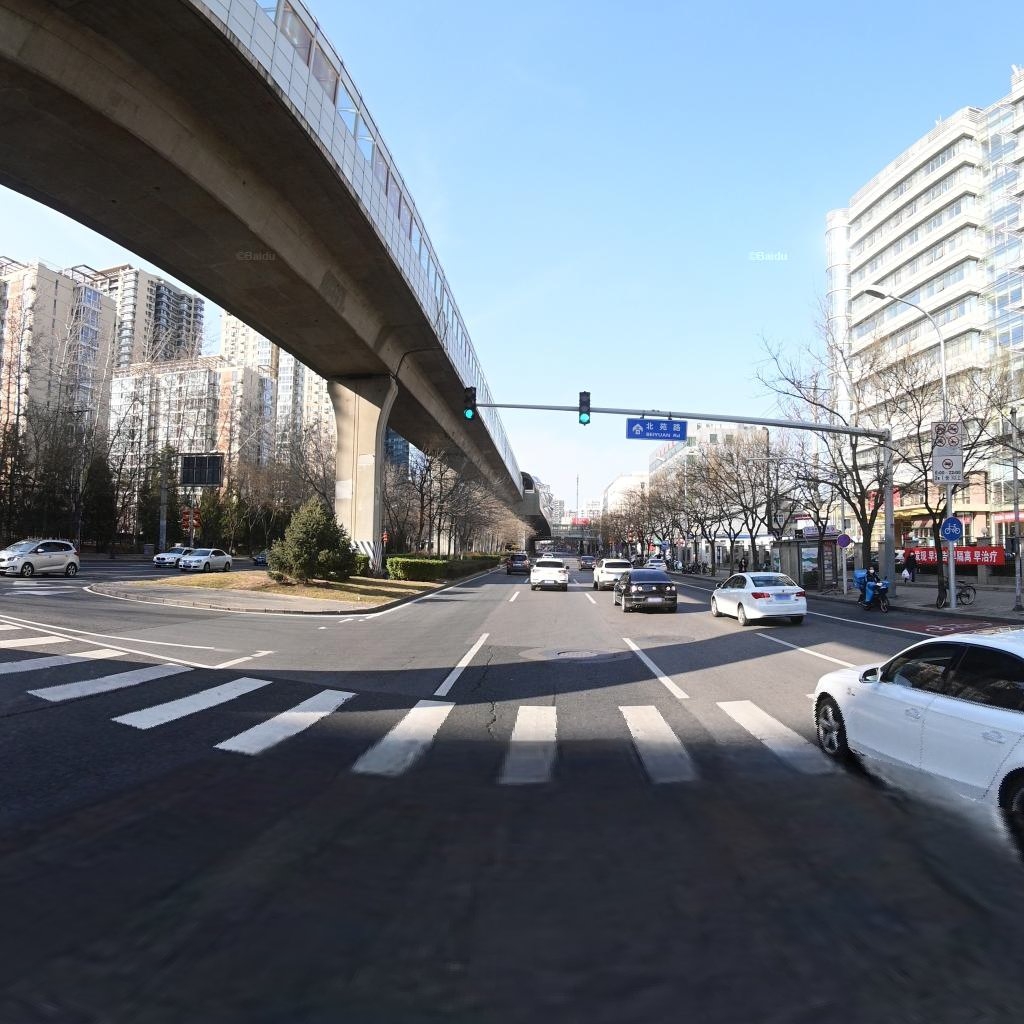
Region: Chaoyang
Road damage annotations: longitudinal crack, manhole cover, longitudinal crack, longitudinal crack